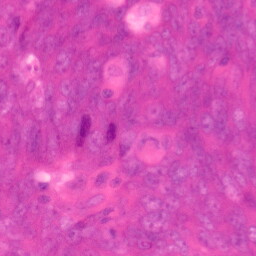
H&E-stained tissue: Colon